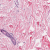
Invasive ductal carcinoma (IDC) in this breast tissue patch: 0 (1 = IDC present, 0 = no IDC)